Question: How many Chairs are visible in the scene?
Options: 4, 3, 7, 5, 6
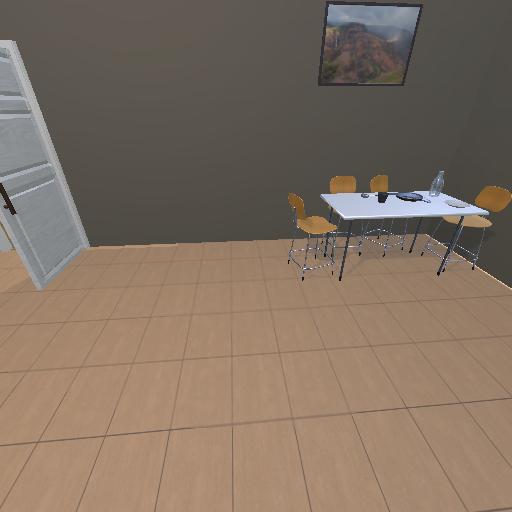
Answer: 4